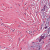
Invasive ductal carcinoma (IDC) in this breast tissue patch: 1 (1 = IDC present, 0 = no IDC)